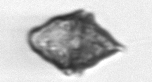
Label: Kryptoperidinium_triquetrum